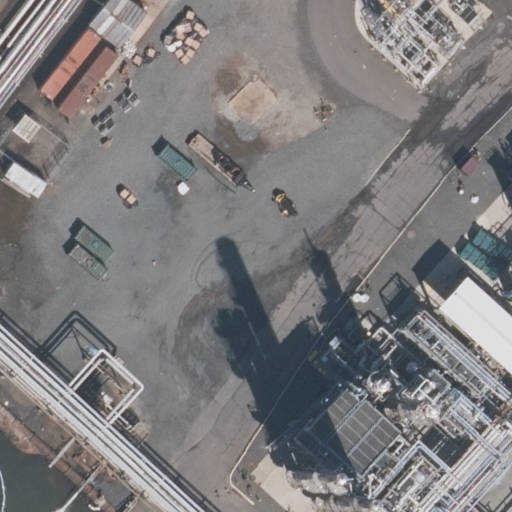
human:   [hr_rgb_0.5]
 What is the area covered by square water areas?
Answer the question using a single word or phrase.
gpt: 0m2

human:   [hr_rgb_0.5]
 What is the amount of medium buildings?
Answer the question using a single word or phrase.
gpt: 0

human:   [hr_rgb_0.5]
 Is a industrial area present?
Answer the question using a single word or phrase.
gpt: yes

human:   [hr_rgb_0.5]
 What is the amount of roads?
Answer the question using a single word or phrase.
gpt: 1

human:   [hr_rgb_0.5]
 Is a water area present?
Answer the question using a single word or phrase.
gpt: yes

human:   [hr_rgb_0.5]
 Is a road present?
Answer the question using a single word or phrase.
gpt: yes

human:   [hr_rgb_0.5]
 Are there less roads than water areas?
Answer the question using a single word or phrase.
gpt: no

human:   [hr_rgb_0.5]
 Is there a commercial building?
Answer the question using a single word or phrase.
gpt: no

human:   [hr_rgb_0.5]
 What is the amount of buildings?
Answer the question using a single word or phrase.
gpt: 0

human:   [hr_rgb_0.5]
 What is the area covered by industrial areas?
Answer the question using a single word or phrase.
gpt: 10583m2

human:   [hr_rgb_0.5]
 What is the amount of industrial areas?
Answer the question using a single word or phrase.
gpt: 1

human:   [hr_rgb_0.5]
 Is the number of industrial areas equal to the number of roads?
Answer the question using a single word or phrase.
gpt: yes

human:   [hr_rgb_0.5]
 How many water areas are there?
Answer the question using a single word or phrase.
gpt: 1

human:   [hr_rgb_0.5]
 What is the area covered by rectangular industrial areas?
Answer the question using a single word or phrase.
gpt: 10583m2

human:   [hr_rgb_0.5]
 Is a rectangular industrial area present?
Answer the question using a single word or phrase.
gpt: yes

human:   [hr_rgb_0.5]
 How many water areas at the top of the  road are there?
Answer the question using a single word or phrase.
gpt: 0

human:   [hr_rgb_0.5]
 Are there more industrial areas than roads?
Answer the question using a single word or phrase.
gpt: no

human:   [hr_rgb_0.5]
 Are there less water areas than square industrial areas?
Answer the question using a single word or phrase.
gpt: no

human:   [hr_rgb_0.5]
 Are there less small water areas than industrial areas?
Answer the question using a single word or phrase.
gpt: yes

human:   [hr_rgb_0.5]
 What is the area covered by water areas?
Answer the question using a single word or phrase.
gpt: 165m2

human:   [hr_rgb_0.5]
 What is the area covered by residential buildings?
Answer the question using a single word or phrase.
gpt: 0m2

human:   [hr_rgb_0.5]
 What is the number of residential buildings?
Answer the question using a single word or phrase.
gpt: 0

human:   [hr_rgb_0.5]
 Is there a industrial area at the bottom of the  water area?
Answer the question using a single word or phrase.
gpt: yes

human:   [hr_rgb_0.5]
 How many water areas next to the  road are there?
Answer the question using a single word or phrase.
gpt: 1

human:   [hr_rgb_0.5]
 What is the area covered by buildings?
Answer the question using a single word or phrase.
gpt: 0m2

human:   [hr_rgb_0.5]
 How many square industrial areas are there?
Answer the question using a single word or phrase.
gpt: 0

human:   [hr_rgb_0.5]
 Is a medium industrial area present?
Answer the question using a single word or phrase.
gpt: no

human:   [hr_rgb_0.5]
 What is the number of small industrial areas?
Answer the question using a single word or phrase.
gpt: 0

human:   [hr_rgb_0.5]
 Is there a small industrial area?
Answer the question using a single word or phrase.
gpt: no

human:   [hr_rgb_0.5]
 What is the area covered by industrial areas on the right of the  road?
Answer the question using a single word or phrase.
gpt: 0m2

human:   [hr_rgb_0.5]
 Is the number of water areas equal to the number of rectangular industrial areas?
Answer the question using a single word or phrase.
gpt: yes

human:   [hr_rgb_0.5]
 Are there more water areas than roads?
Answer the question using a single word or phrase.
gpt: no

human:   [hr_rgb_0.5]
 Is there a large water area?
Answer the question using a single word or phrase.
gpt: no

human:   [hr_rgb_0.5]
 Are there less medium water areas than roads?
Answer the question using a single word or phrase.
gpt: no

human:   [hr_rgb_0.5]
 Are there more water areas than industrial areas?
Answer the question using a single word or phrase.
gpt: no

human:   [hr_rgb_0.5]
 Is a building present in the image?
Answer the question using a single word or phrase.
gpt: no

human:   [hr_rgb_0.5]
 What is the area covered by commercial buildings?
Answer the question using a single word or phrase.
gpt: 0m2

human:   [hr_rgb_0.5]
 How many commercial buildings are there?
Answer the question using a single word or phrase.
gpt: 0

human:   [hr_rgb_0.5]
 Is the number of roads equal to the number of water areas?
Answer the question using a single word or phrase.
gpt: yes

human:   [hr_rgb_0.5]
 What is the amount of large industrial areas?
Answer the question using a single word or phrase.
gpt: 1

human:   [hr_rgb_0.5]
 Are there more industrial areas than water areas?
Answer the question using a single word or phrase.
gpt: no

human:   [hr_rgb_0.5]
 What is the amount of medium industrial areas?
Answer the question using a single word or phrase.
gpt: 0

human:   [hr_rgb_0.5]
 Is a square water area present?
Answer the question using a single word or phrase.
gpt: no

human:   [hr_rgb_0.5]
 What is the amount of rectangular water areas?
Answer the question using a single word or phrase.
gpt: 1

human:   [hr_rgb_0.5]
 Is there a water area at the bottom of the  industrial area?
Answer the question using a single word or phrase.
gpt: no

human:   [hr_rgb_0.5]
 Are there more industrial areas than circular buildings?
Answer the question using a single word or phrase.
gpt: yes

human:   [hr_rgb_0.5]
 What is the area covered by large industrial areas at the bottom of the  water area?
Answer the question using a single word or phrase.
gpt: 10583m2

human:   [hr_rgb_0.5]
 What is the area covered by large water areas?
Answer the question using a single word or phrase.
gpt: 0m2

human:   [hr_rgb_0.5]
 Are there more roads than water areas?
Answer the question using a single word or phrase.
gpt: no

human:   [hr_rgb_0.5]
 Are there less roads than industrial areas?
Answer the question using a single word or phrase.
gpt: no

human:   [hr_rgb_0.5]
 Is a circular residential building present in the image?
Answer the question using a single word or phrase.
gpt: no

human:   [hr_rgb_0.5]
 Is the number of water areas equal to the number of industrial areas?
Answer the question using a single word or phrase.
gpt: yes

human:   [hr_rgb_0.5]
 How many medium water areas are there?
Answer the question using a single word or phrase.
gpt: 1

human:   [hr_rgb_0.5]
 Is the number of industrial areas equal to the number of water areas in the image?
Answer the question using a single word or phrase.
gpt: yes

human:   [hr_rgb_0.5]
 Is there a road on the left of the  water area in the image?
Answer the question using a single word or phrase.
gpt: no

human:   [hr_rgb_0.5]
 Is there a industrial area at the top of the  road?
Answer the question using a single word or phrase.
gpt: no

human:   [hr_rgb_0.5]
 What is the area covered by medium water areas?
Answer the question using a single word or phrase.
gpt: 165m2

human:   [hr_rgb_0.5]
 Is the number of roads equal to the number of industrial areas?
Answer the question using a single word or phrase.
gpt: yes

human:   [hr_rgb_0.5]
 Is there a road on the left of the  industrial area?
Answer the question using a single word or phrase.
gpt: no

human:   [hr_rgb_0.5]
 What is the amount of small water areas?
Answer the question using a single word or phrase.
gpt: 0

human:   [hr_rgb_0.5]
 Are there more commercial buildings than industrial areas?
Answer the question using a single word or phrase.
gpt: no

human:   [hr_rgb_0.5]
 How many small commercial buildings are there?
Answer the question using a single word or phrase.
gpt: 0

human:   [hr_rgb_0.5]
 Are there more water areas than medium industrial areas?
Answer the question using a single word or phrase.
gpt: yes

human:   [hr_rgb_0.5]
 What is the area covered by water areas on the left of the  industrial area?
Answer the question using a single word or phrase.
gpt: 0m2